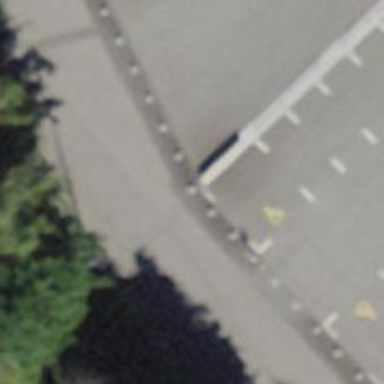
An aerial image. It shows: Bollard barrier.